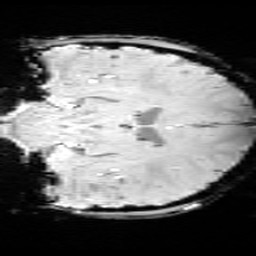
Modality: SWI
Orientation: coronal
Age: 11
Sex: male
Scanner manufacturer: siemens
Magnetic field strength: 3 T
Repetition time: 0.027 s
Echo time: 0.02 s